Question: I need to know how to make the following divs aligned and resized according to my below requirement.
Area A need to be stayed on top with a given height. Height of area A wont be changed.
Height of Area B to be changed between 0 - min-height. When height of B is 0, Area C should be stretched to fill the area B as well.
Height of Area B also to be increased from min-height to 'X (X > min-height)'. In that situation Area C should be shrink down to give space to Area B.
Area C is the filling area of this page. Need to adjust the height according to area B.
Area D to be stayed at the bottom of the page and height is not to be changed.

I would like to know is it possible to achieve the above with css? or do I need to use JQuery. If it's possible with CSS? I would like to know how?. ()
*I'm using CSS3/HTML5
I've added this <URL>
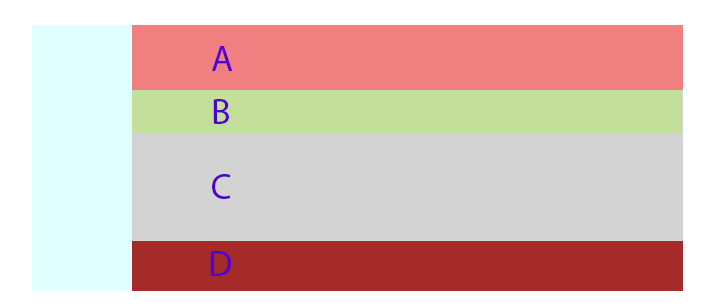
Answer: Depends on how far back you need your browser support, this is a typical use case for <URL>. One major pitfall for flex box is that there used to be an old syntax during draft process, which is completely different from the standardized syntax that most browsers support now. So be careful with that.
The way it needs to be set up is as followings:
1. You need to create a container that contains A, B, C and D. Apply display: flex; flex-direction: column; height: 100%; to this container.
2. A, B, D remain their own height. They actually don't need anything special. Set height and content as you'd normally want it.
3. C is the interesting part. We want it to grow or shrink to occupy the remaining area. So you will need flex-grow: 1; flex-shrink: 1; flex-basis: 0; or in its short form flex: 1 1 0; on this element.
If you don't want to use flex box, then your safest bet is to use some JavaScript, which is how it was done way back in the days. So basically you want to add a 'resize' event listener to 'window', then measure your A, B, D height and assign the remaining height to C. As an example, inspect <URL> and see its 'id="content"' div.